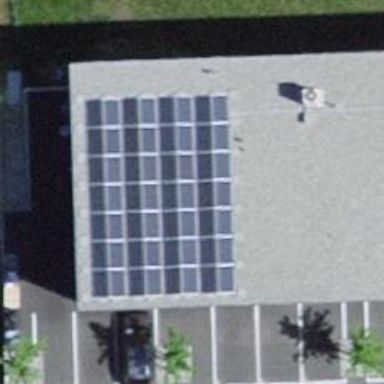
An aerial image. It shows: Solar power generator using photovoltaic method with solar photovoltaic panel types.